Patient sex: F
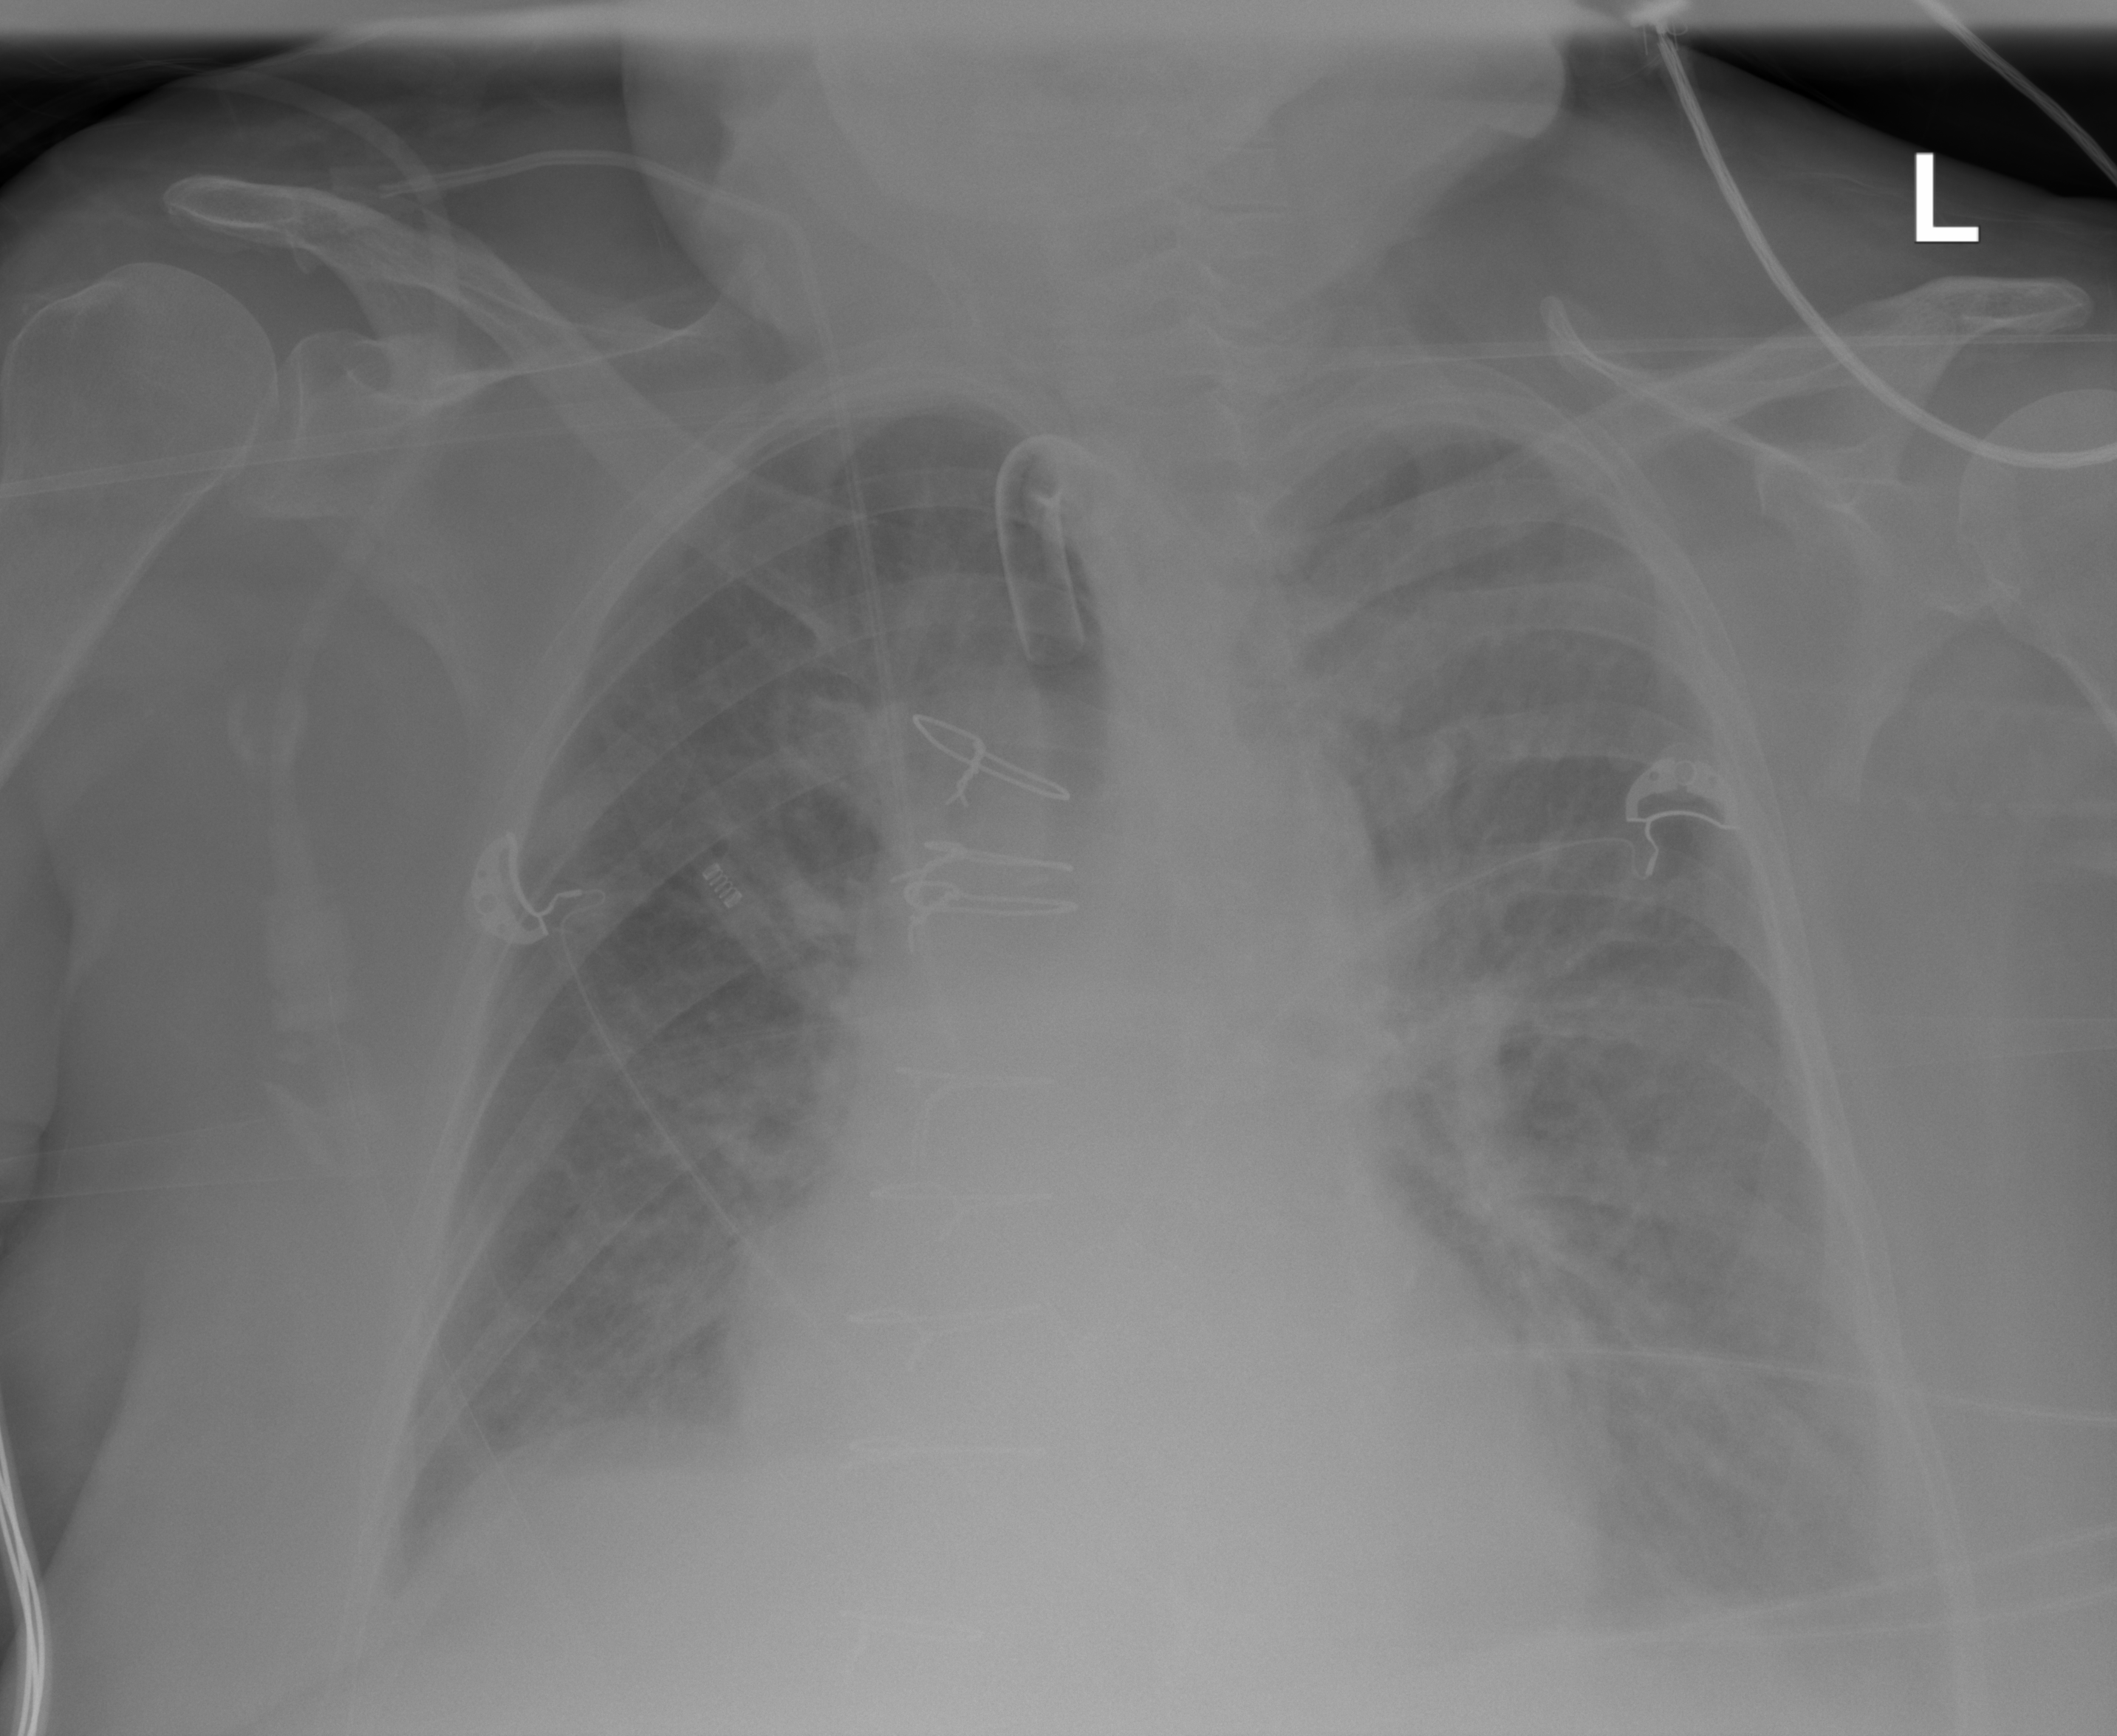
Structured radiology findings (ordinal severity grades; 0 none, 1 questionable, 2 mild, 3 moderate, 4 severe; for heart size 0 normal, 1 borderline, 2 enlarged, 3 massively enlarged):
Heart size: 2
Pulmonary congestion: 3
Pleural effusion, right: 2
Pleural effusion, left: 3
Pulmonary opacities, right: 1
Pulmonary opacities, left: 1
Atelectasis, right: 2
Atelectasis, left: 2